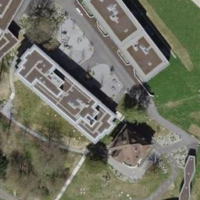
EUNIS habitat code: 55
Species observed at this site:
Briza media
Sonchus asper
Carpinus betulus
Cynosurus cristatus
Limax maximus